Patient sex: M
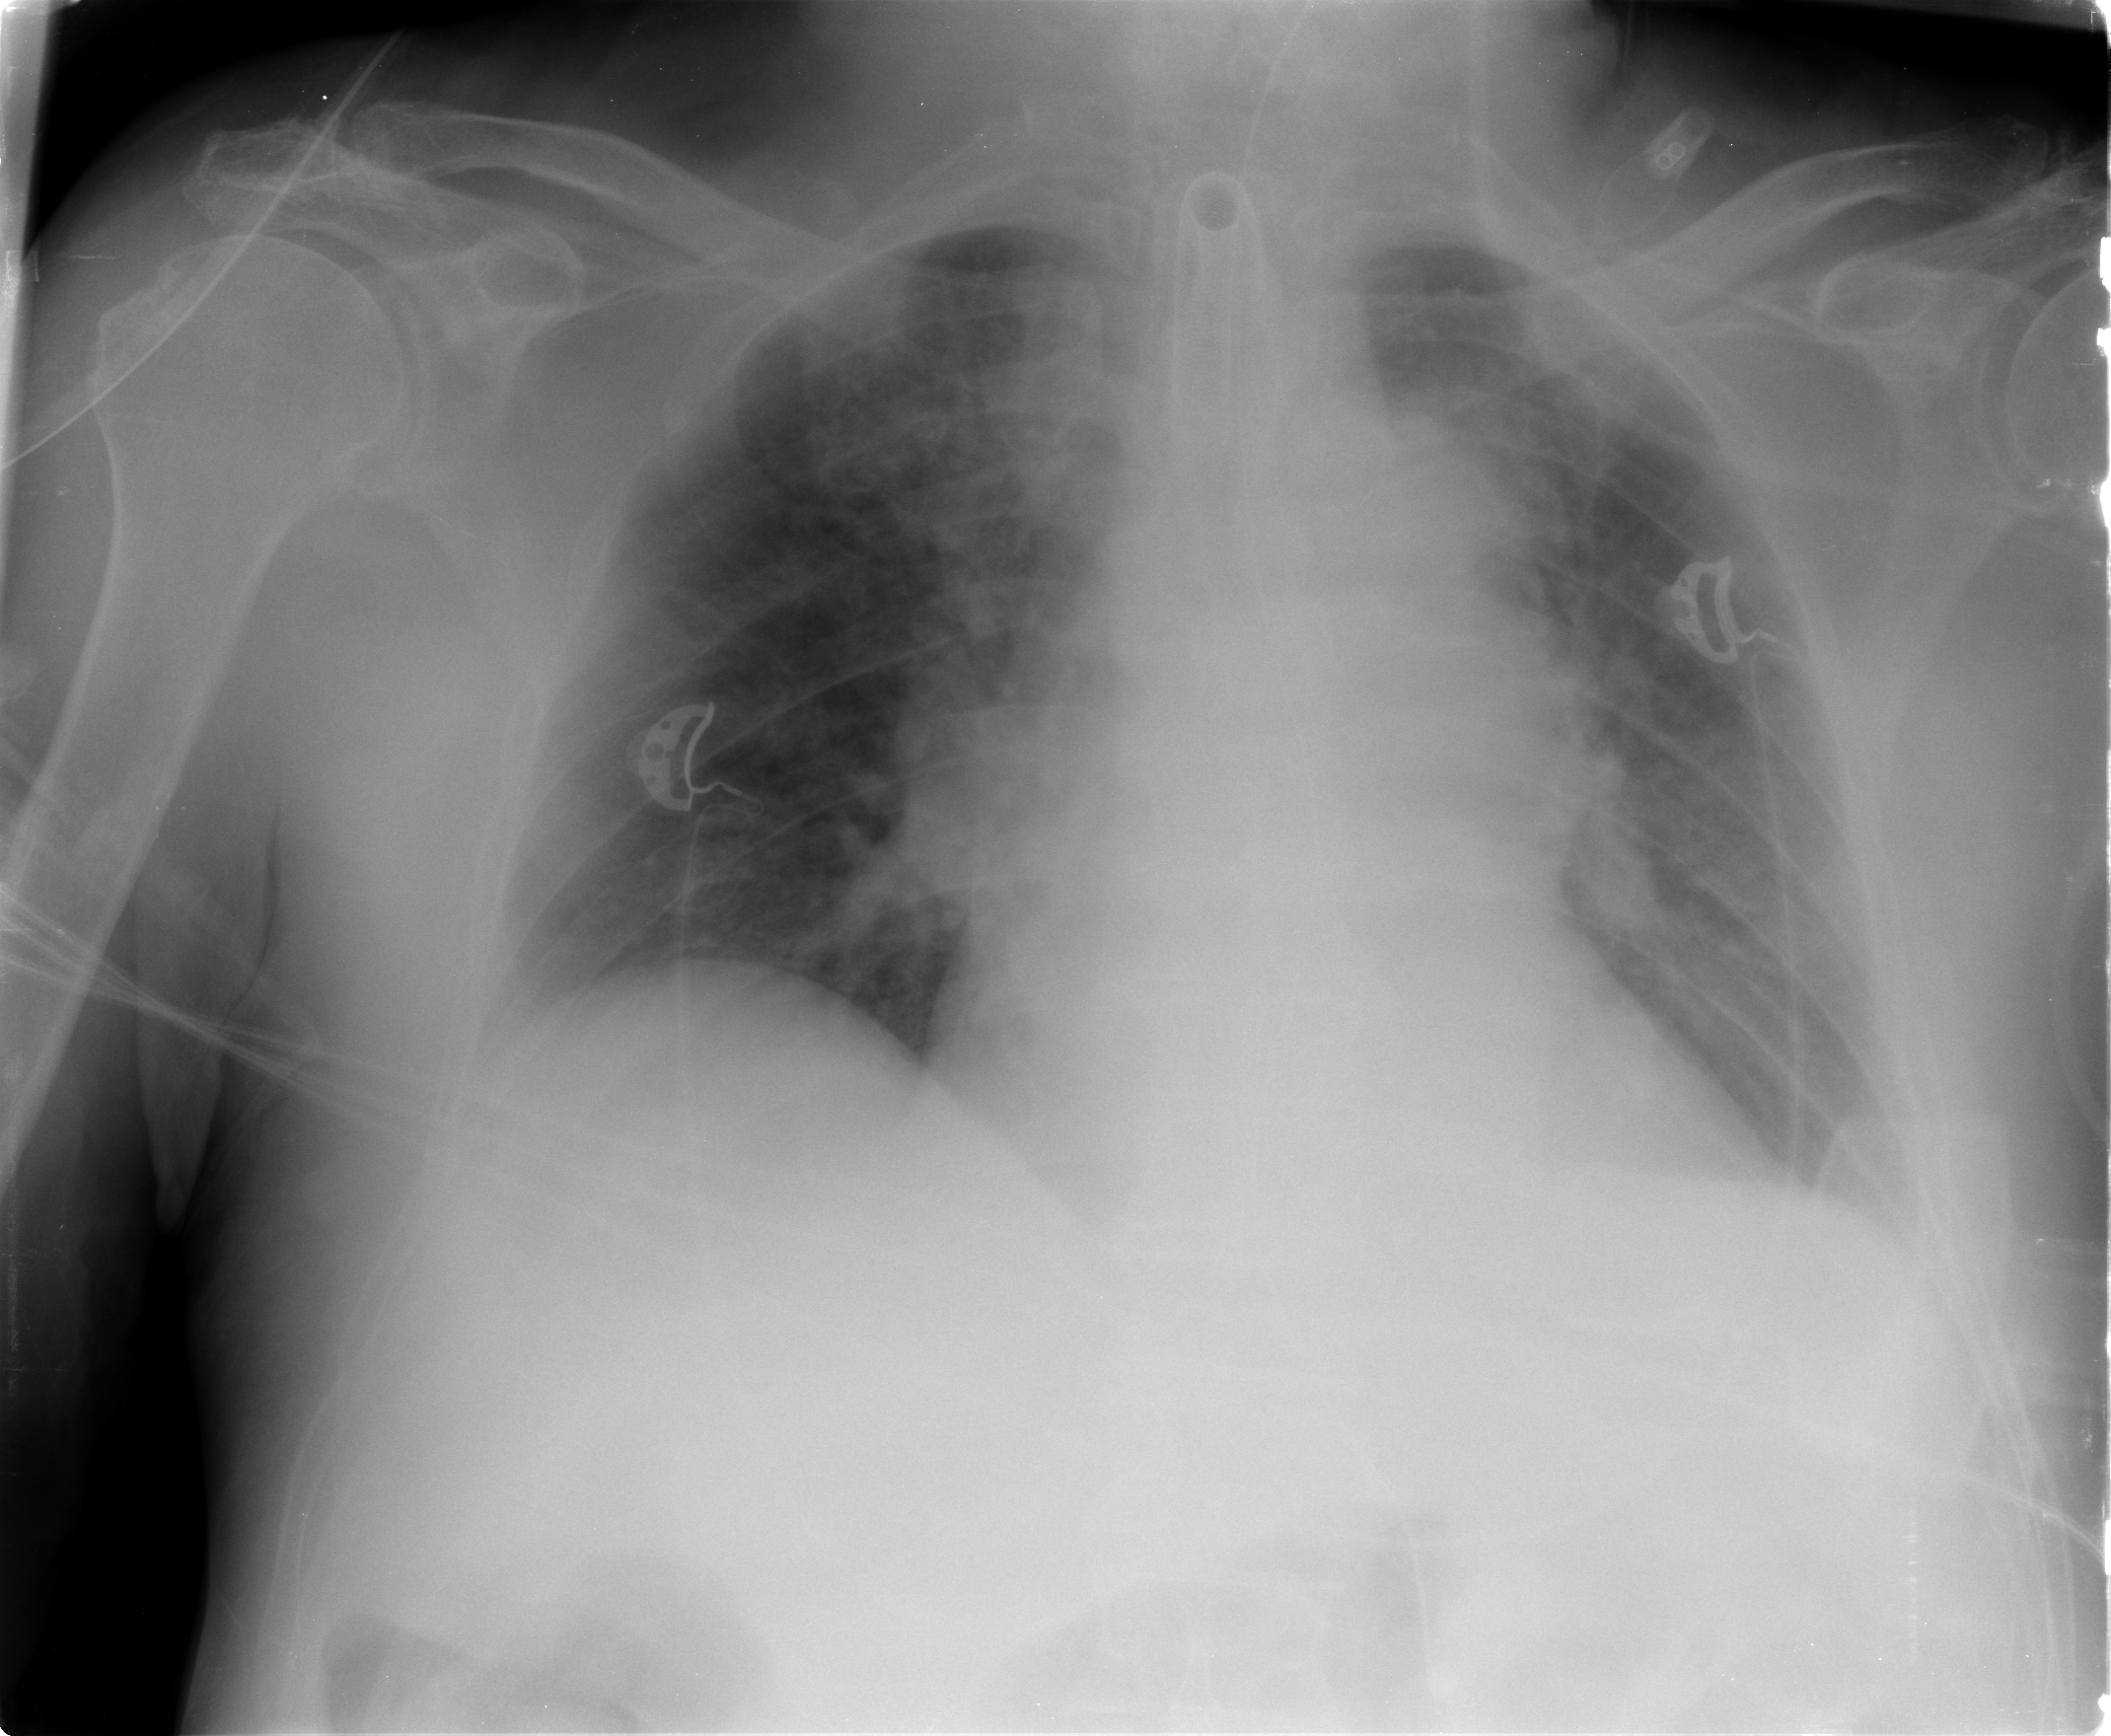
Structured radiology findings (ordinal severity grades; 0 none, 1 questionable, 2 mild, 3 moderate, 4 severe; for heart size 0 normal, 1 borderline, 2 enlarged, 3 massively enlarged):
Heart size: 0
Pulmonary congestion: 2
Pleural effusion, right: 0
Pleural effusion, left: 1
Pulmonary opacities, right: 1
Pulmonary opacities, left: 1
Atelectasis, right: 2
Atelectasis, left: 2